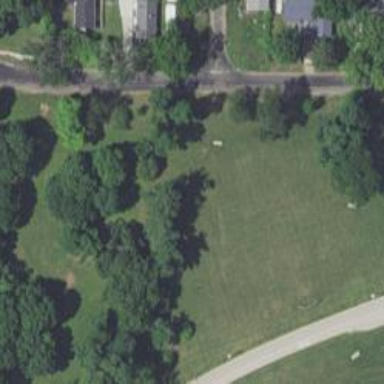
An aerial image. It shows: Disc golf tee.